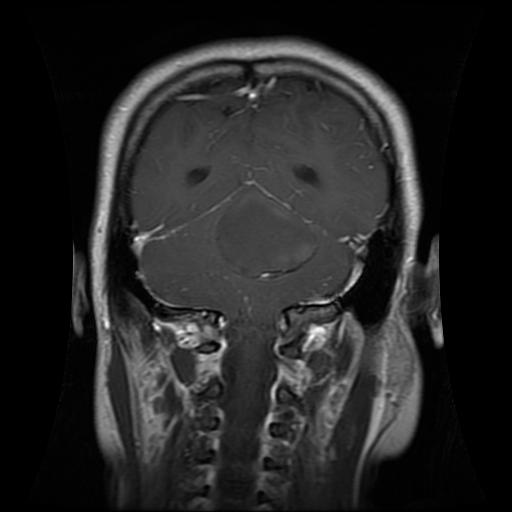
Label: glioma